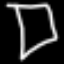
Label: square